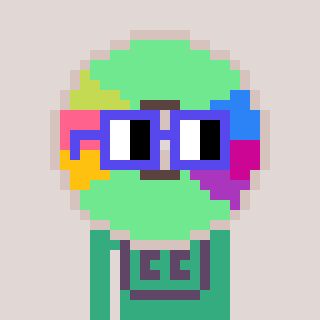
a pixel art character with square blue glasses, a cd-shaped head and a teal-colored body on a warm background